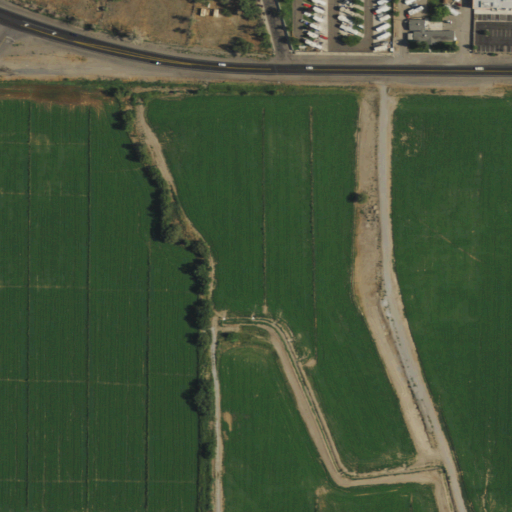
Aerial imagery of valley in Nevada named Fernley Valley containing cultivated crops, low intensity development, medium intensity development, herbaceous wetlands, high intensity development, open development, and shrub